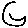
Label: moon